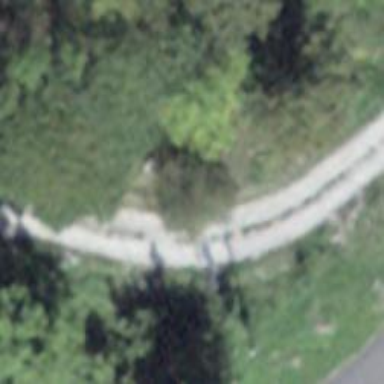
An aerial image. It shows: Service road with unpaved surface.